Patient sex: M
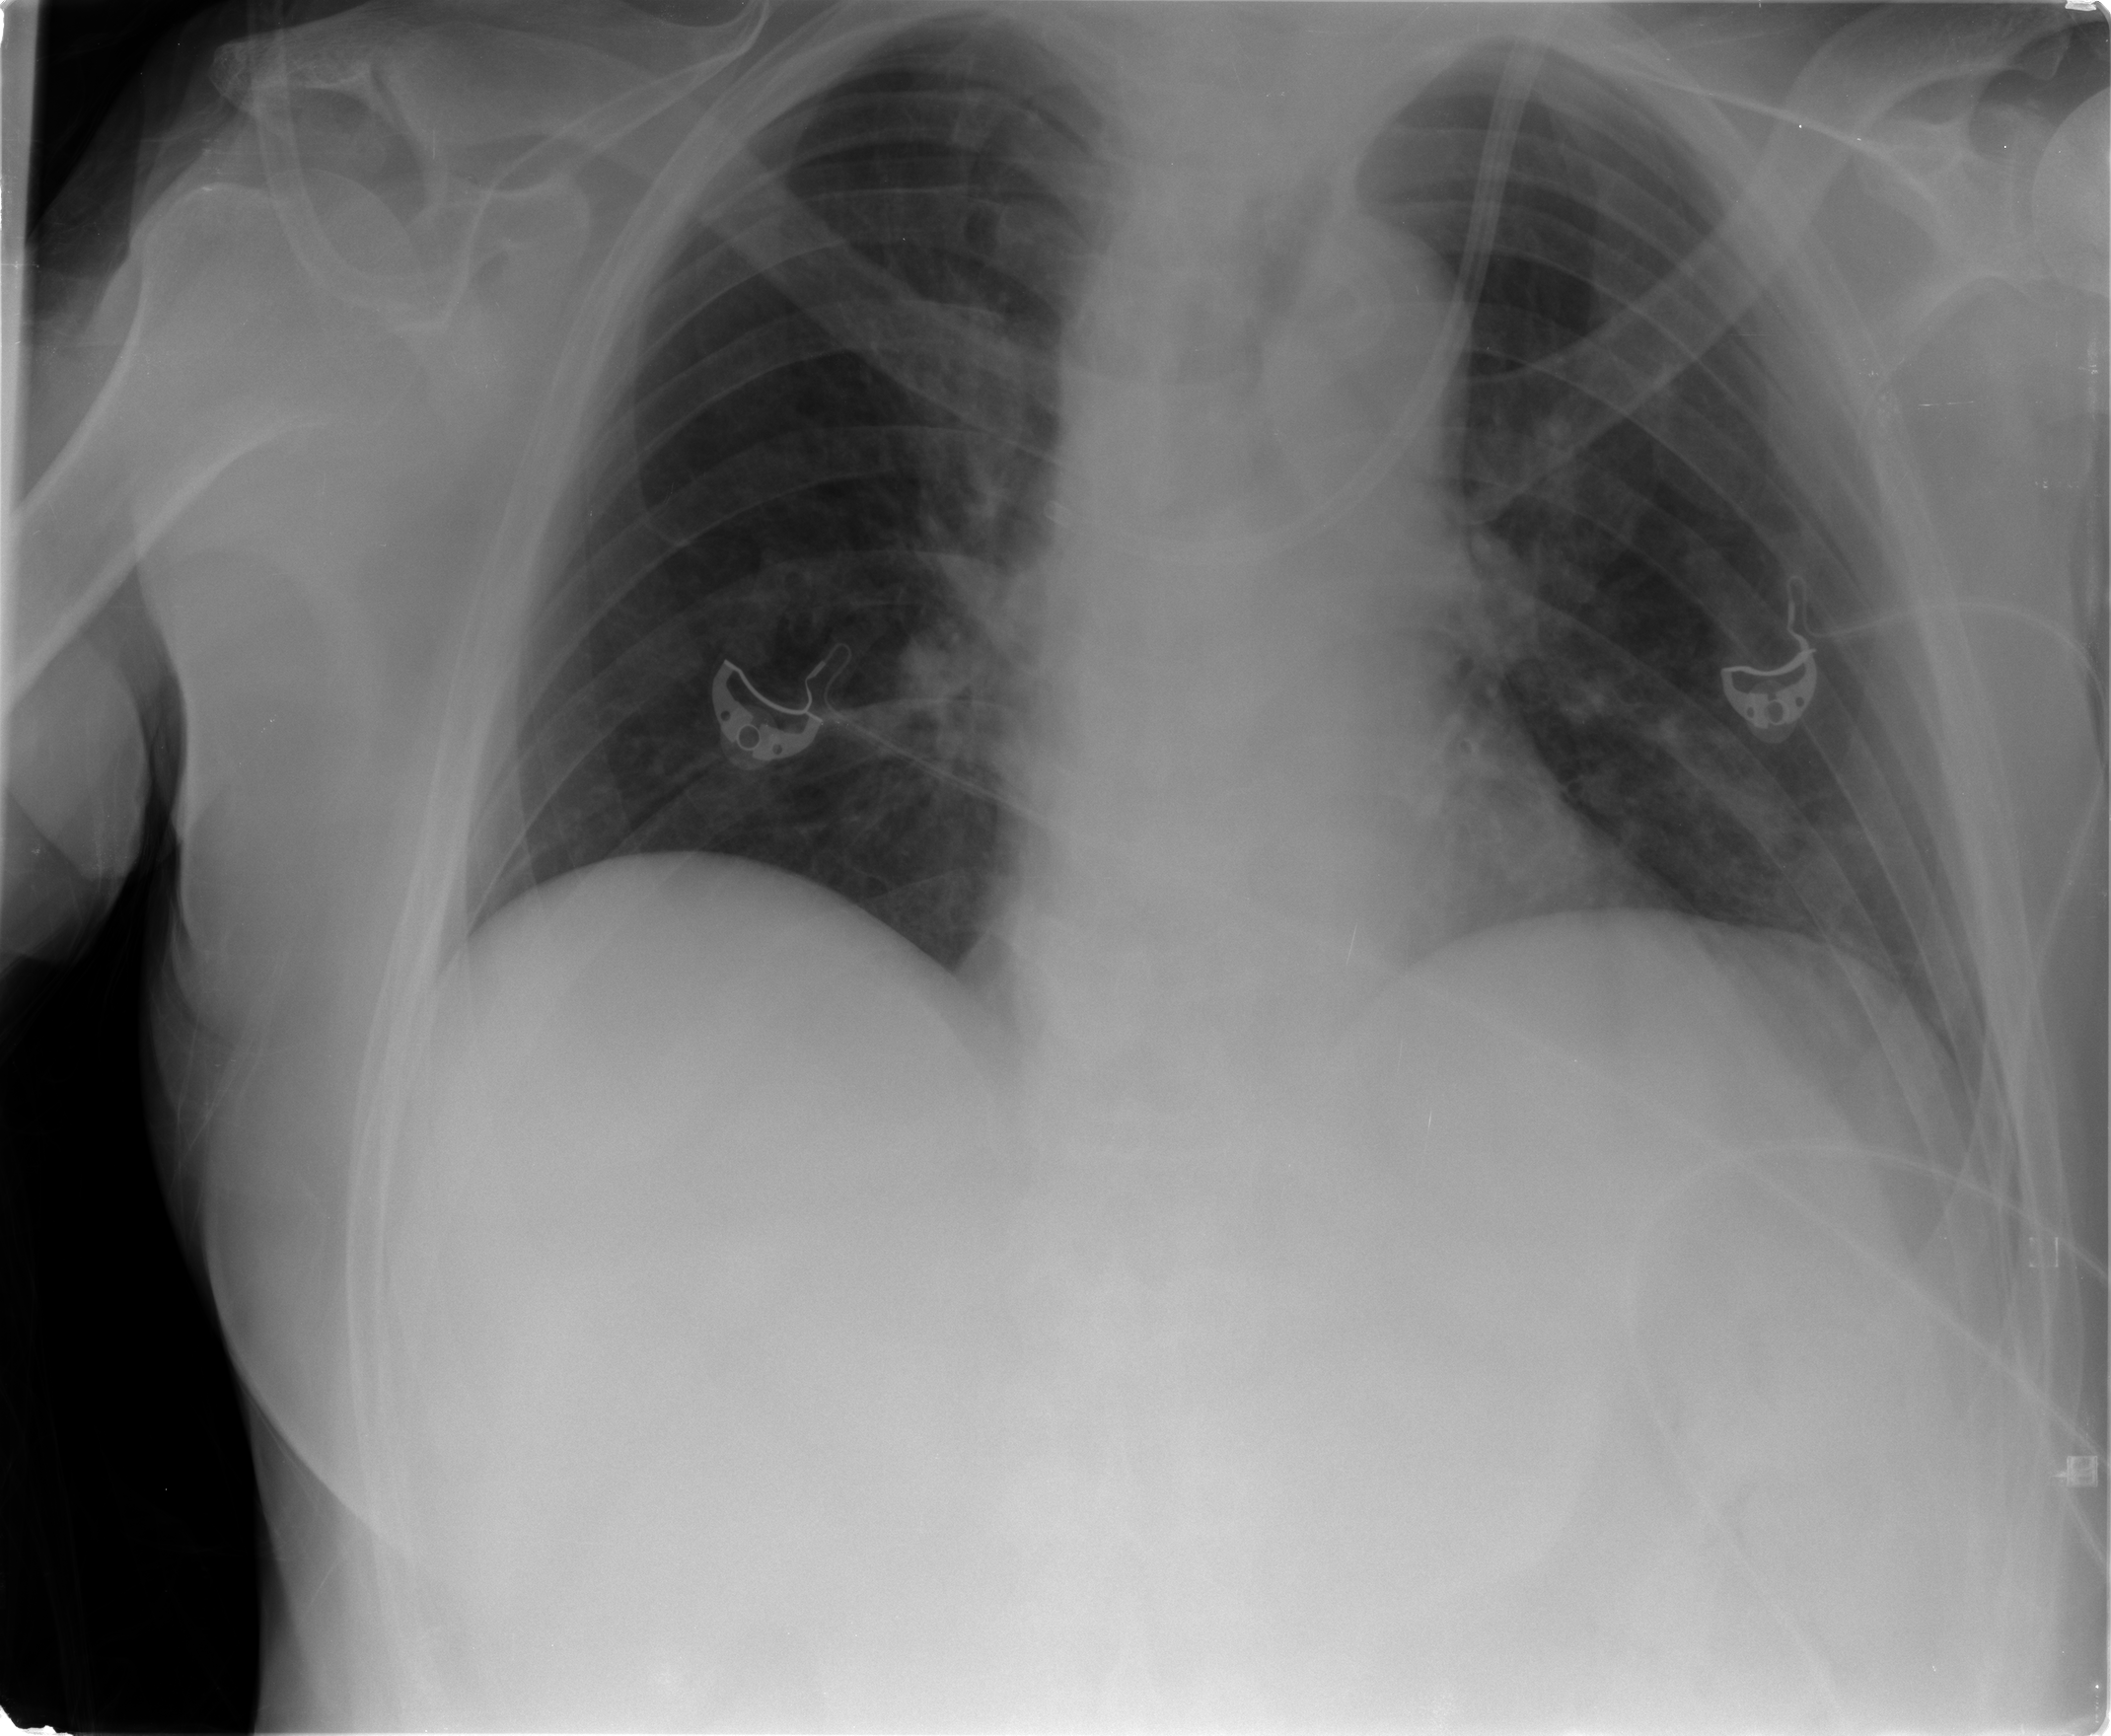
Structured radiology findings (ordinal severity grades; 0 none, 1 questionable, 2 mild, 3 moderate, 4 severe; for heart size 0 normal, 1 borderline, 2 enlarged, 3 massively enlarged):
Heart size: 0
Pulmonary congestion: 2
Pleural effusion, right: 0
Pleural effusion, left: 0
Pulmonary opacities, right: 0
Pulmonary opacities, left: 1
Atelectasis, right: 0
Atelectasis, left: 0